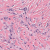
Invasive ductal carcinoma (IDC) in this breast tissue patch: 1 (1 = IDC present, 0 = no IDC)